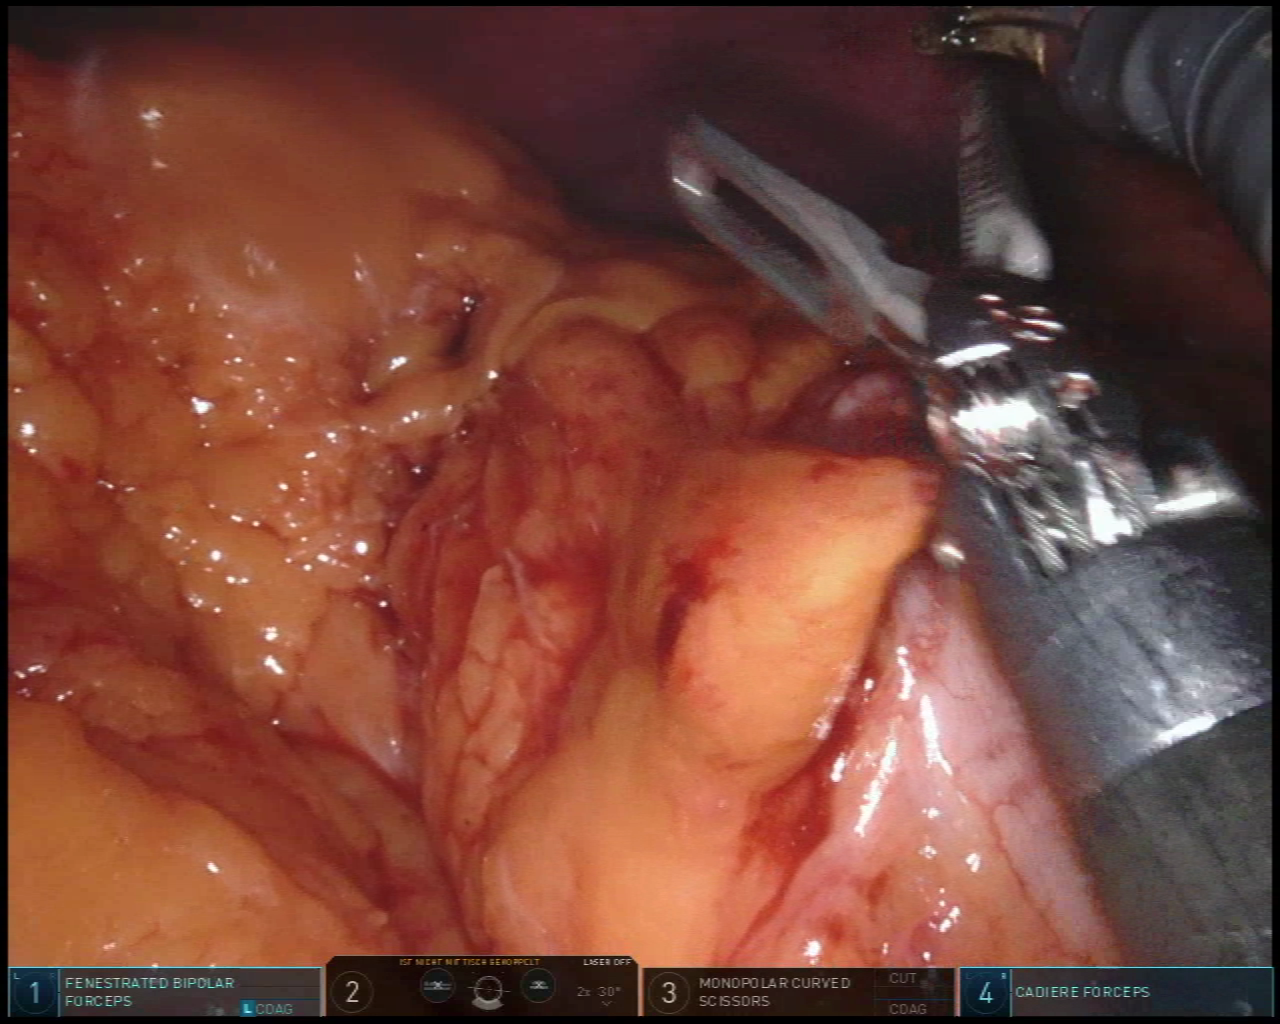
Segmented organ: abdominal_wall
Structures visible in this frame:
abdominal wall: yes
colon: yes
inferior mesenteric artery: no
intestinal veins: no
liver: no
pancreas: no
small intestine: no
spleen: no
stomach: no
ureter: no
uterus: no
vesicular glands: no